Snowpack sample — Buffalo Mountain, Silverthorne, Colorado, USA (2/22/26, 2:02 PM MST)
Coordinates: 39.622, -106.113
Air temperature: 33 °F
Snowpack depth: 63 cm
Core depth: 10 cm
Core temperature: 32 °F
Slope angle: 11°, slope face: 116°
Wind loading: low
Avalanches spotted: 0
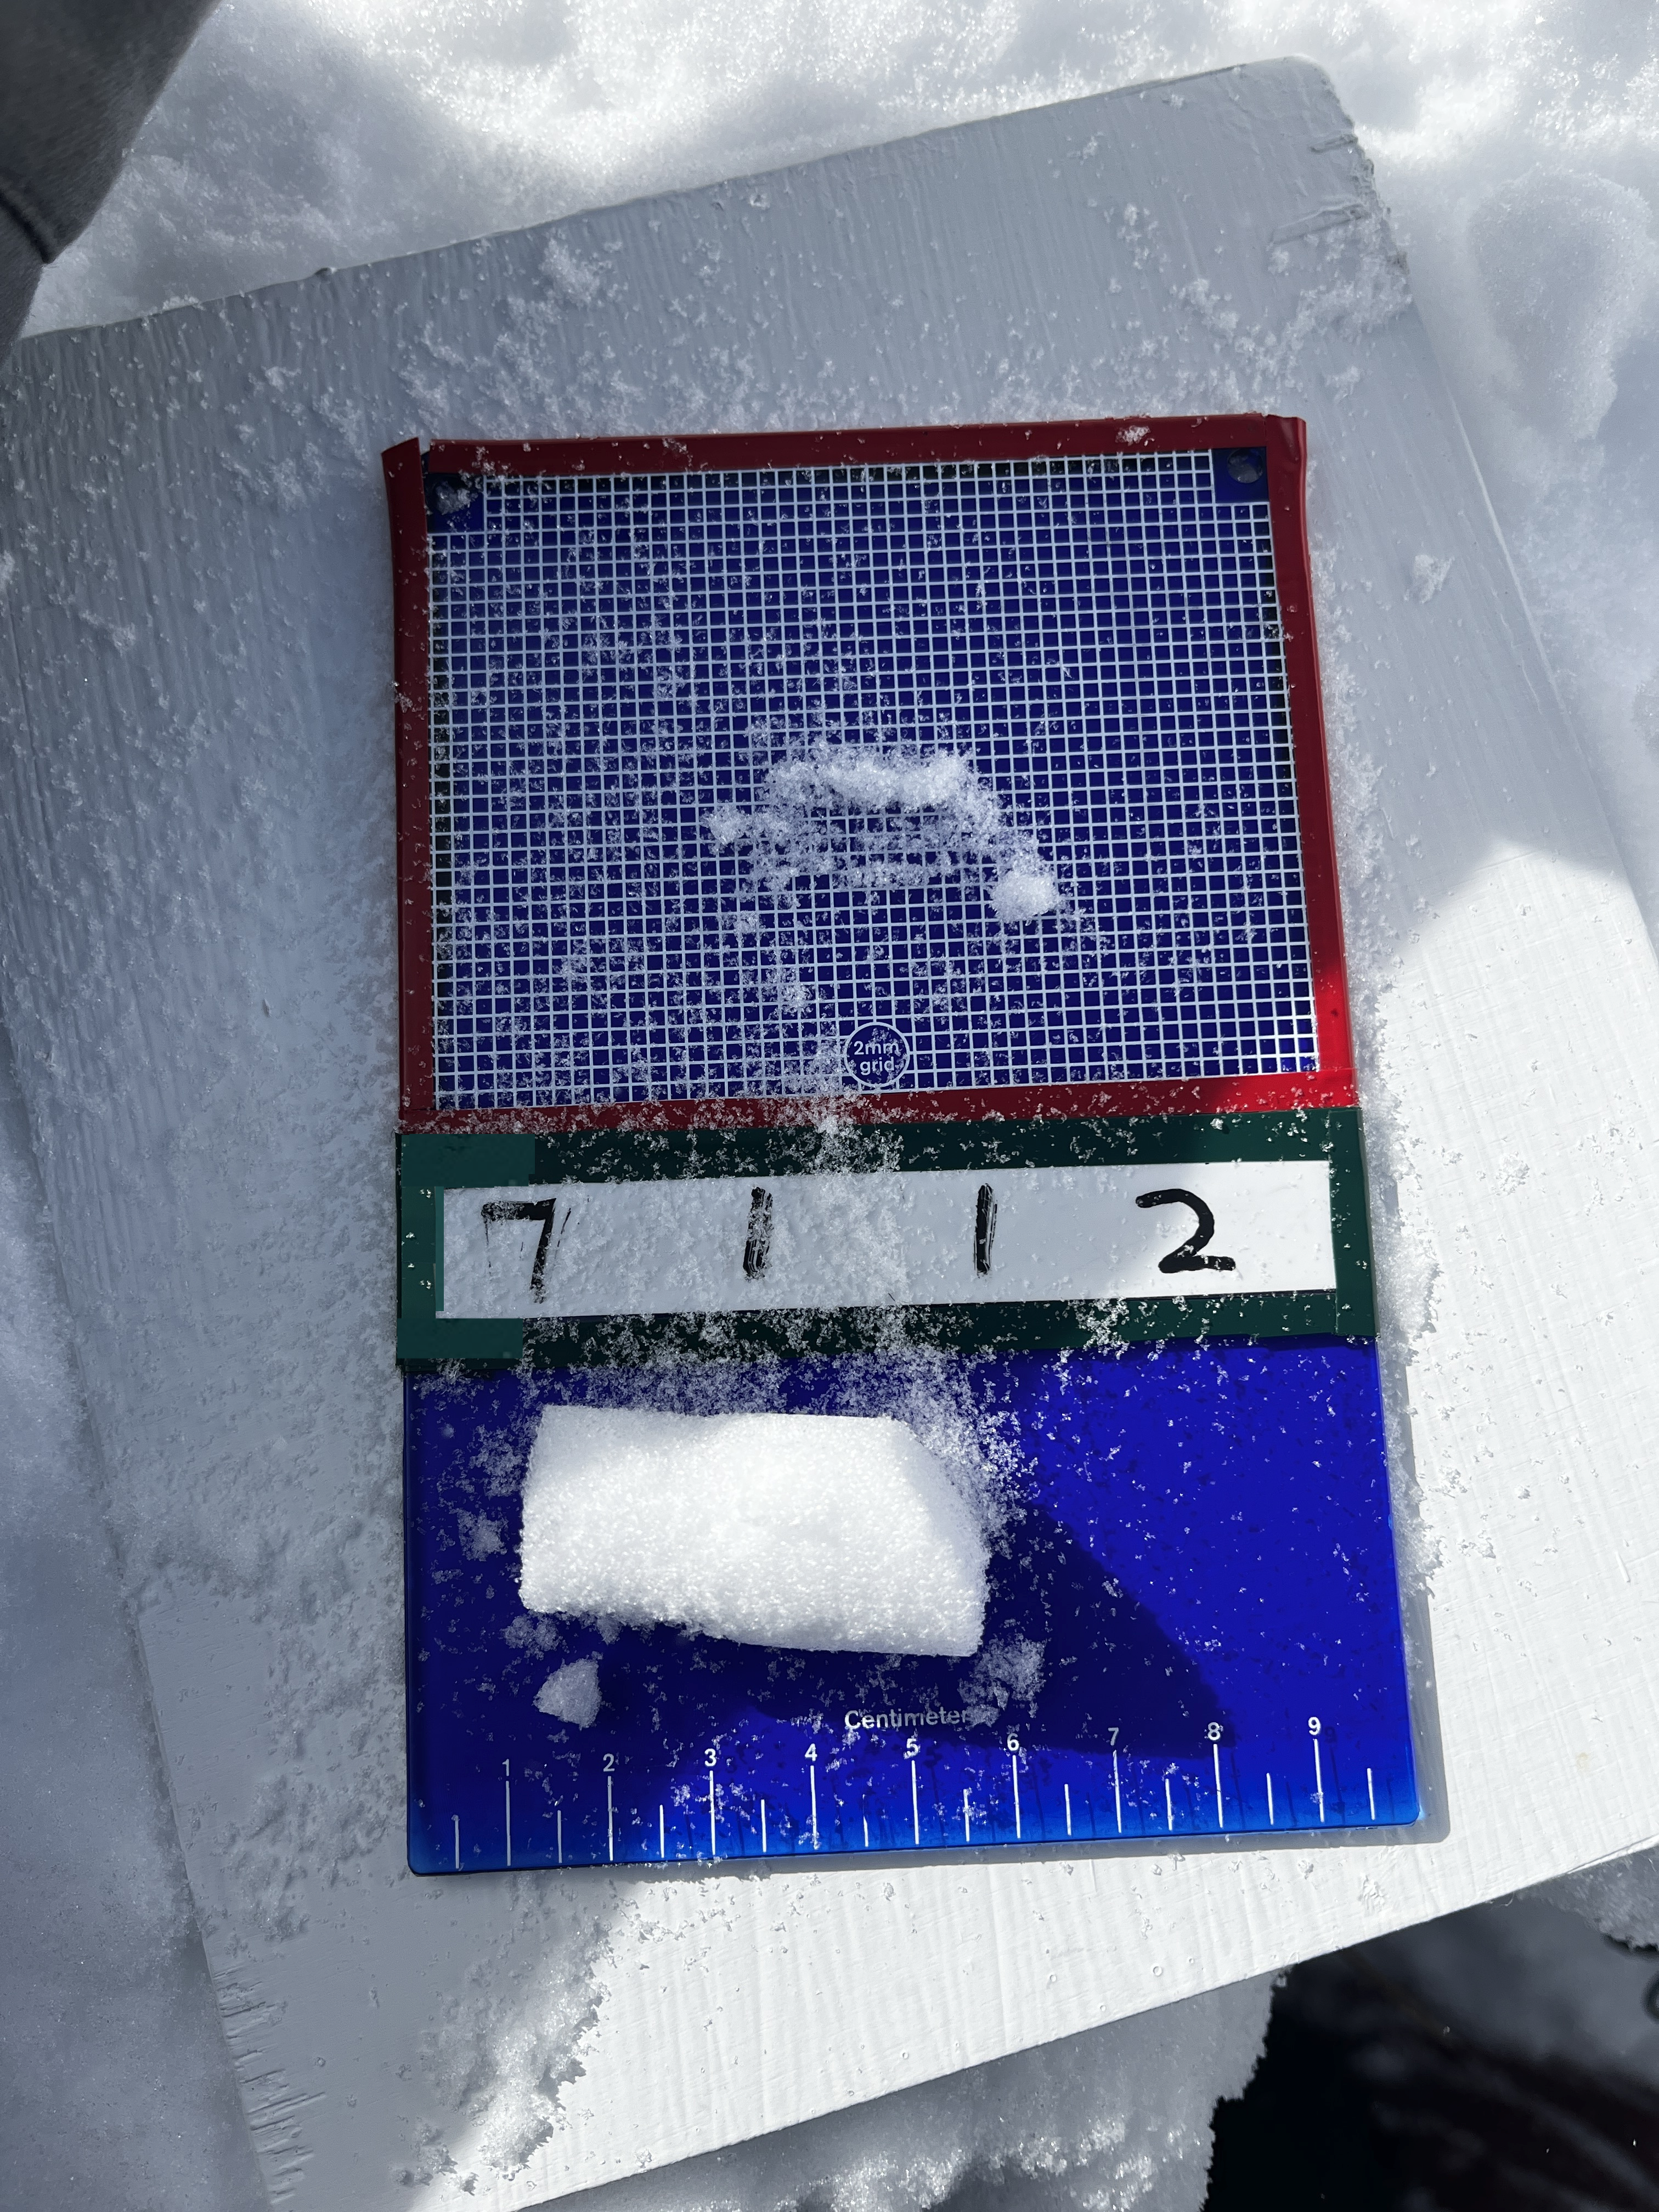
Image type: crystal_card
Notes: In a firebreak similar to site 1, minimal wind loading with no spotted avalanches (not many faces in view though)